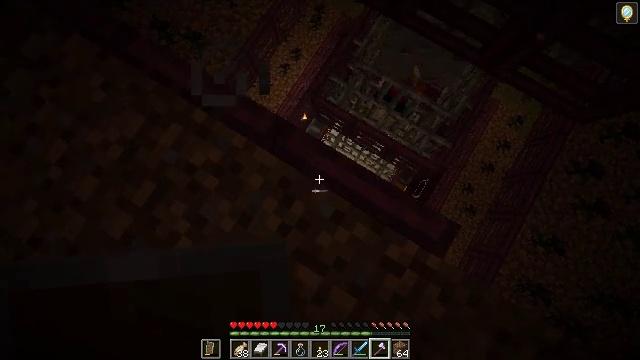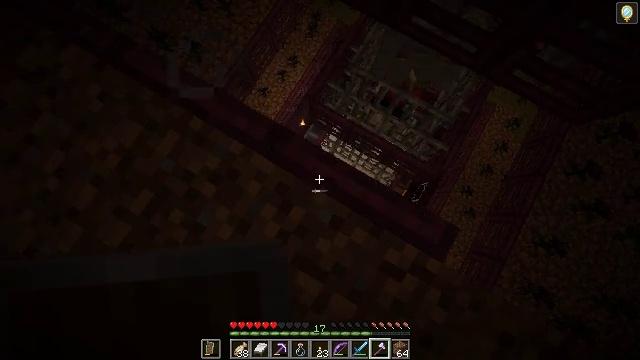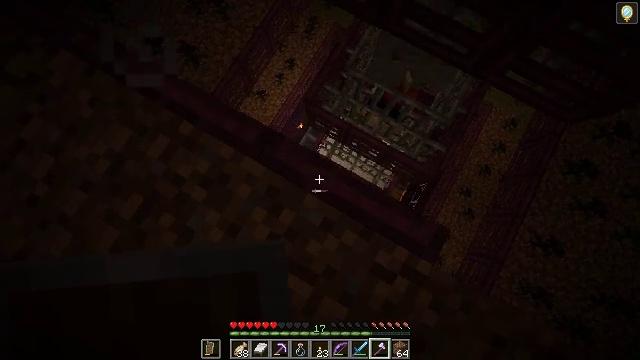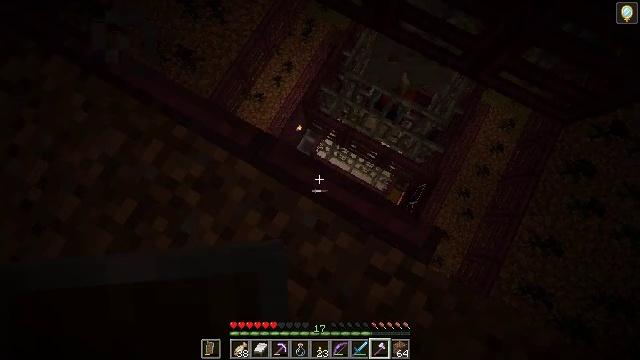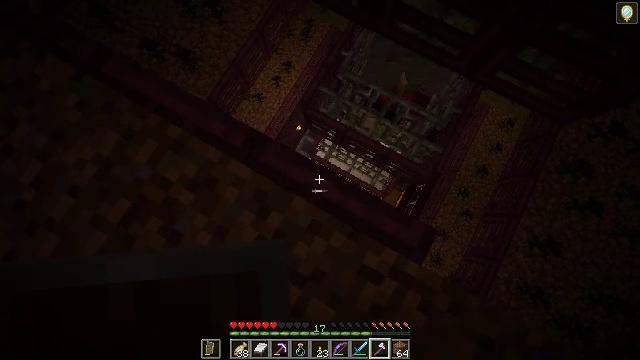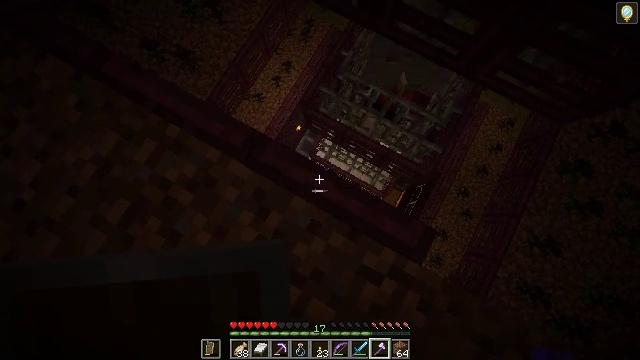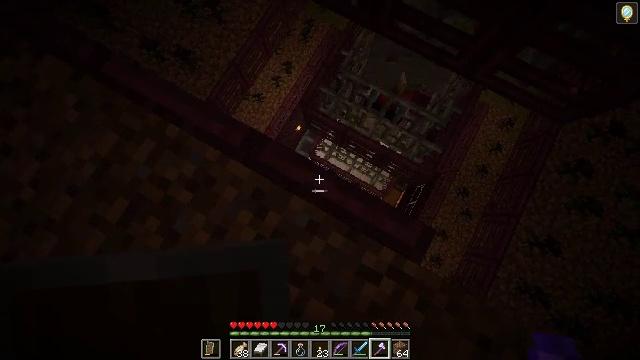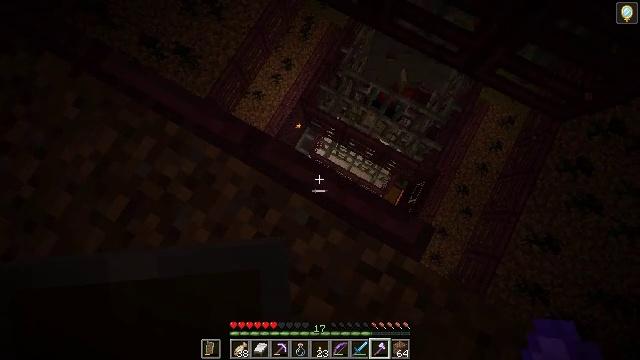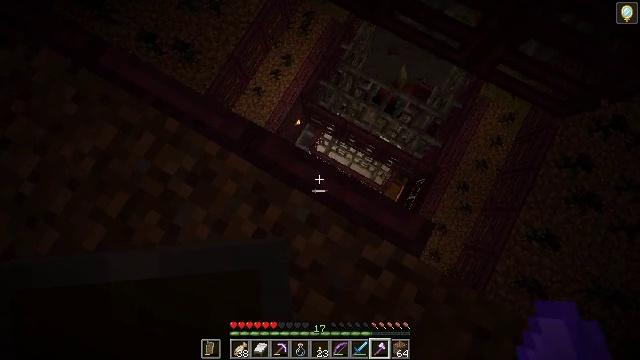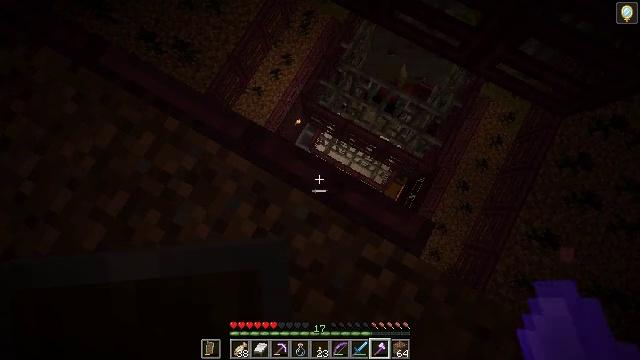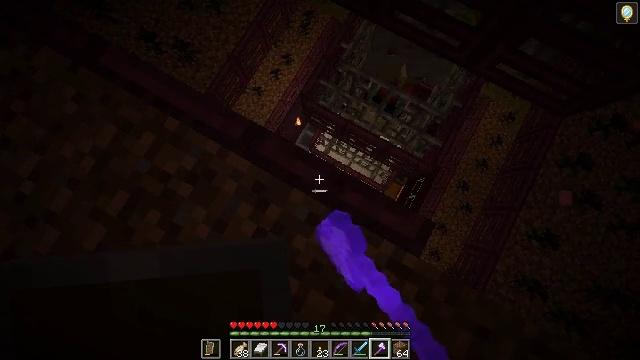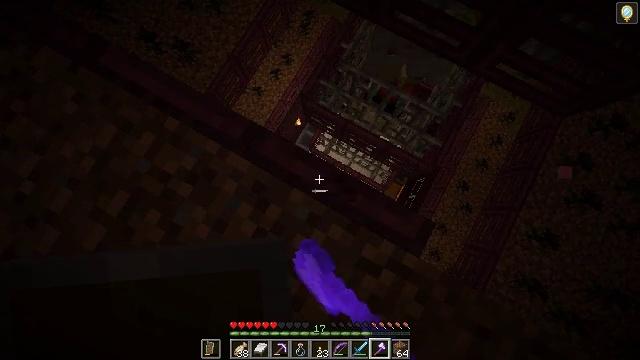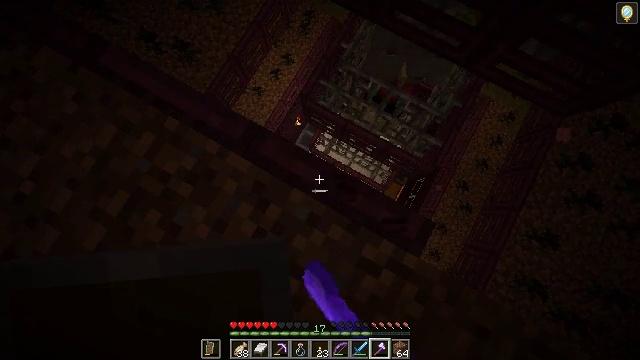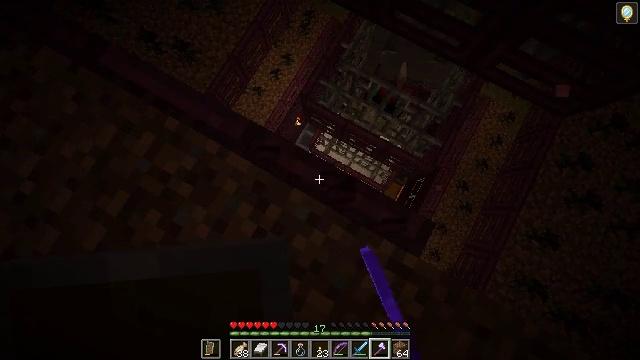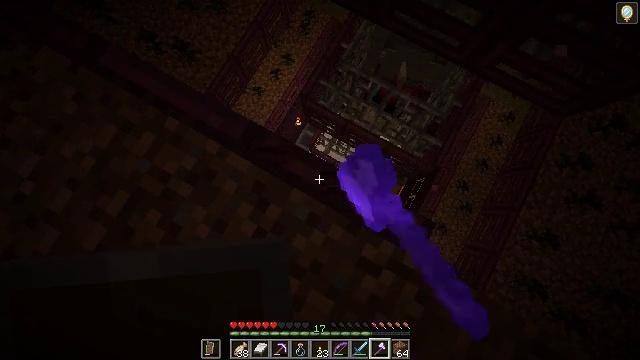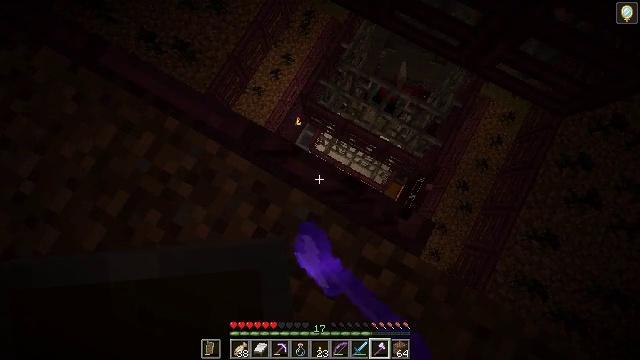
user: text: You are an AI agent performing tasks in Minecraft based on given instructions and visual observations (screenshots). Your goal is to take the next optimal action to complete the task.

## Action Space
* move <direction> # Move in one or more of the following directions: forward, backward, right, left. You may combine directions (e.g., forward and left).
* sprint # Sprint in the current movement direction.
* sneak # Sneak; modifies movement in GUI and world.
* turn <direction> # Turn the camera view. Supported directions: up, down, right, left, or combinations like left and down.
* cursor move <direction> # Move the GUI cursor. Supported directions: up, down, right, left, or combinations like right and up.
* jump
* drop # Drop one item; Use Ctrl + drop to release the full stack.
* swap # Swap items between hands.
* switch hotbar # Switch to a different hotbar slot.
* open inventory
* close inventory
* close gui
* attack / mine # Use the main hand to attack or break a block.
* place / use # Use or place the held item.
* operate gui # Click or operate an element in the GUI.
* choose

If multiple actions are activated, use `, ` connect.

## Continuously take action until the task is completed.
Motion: motion action
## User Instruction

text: Remove the crimson trapdoor.
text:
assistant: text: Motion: move right, sneak, turn right and up
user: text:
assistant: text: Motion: move right, sneak
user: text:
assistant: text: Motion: sneak
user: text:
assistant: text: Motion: sneak
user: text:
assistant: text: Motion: sneak
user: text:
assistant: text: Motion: sneak
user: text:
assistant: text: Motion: sneak
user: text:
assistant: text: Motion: sneak
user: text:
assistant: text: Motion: sneak, attack / mine
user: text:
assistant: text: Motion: sneak, attack / mine
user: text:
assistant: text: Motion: sneak, attack / mine
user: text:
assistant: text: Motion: sneak, attack / mine
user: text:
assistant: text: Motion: sneak, attack / mine
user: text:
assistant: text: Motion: sneak, attack / mine
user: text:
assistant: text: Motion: sneak, attack / mine
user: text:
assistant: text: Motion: sneak, attack / mine
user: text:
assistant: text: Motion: sneak, attack / mine
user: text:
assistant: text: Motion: sneak, attack / mine
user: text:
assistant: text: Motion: sneak, attack / mine
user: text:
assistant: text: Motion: sneak, attack / mine
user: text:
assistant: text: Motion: sneak, attack / mine
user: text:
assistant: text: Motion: sneak, attack / mine
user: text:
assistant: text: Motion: sneak
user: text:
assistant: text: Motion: sneak
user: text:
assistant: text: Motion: sneak
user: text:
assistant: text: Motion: sneak, turn up
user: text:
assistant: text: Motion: sneak, turn left and up
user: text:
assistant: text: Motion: sneak
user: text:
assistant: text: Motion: sneak
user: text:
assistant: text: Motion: sneak